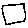
Label: square